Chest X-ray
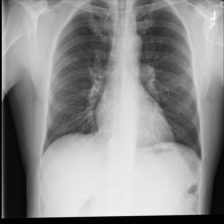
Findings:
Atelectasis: negative
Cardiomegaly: negative
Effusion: negative
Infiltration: negative
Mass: negative
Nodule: negative
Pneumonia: negative
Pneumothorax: negative
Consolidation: negative
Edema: negative
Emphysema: negative
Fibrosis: negative
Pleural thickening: negative
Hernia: negative